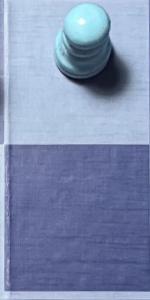
Label: Empty